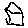
Label: house